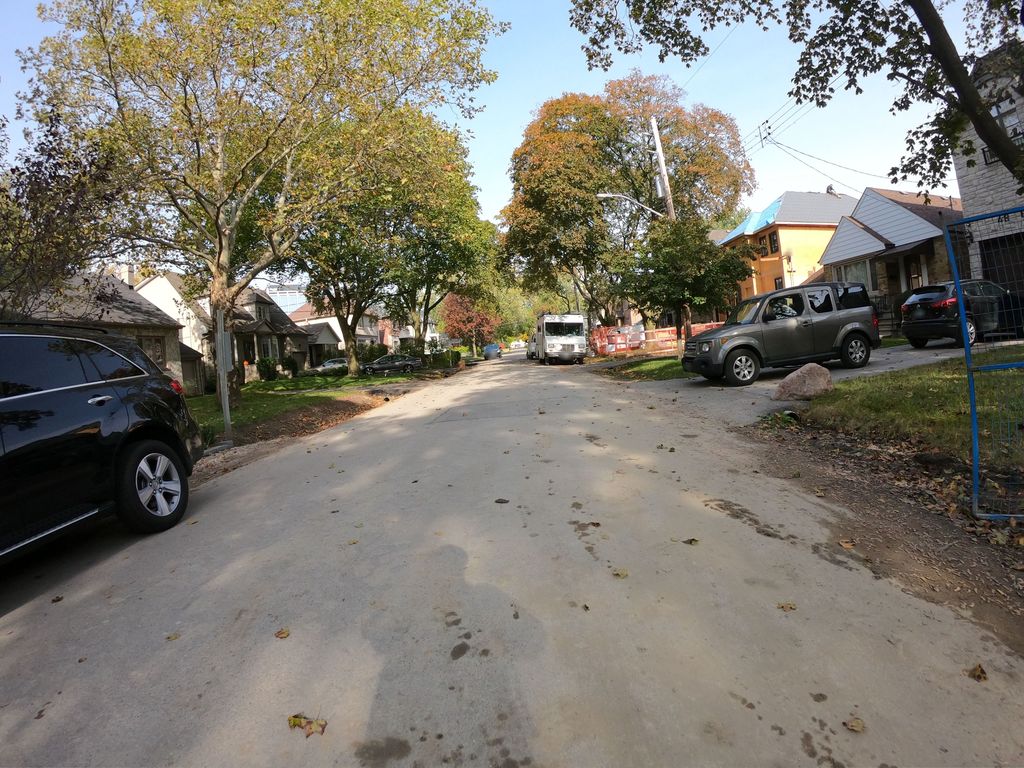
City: toronto